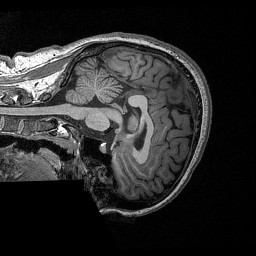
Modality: T1w
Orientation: sagittal
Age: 21
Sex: female
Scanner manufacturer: siemens
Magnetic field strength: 3 T
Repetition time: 2.53 s
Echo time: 0.00309 s